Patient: sex F, age 83
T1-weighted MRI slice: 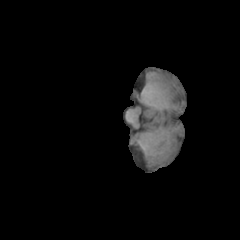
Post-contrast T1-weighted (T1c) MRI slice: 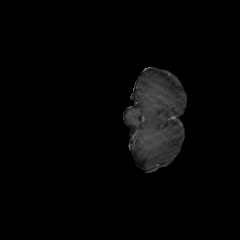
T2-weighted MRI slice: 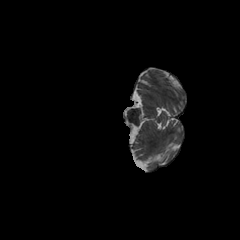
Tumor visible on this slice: no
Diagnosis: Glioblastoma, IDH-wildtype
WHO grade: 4